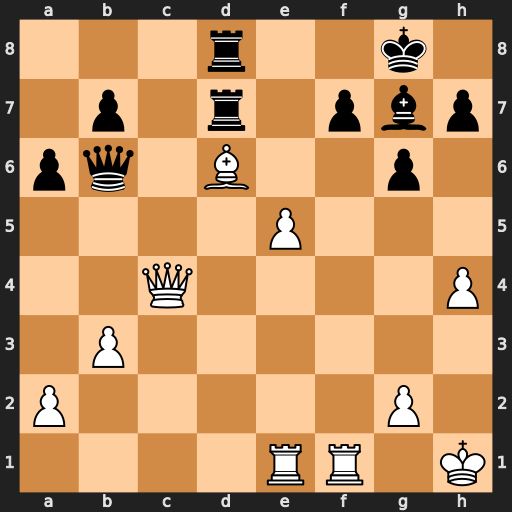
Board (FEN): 3r2k1/1p1r1pbp/pq1B2p1/4P3/2Q4P/1P6/P5P1/4RR1K
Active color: w
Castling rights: -
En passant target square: -
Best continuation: e6 Qxd6 exd7